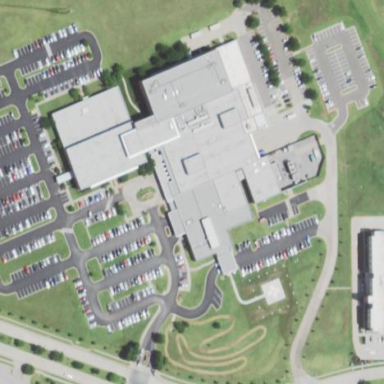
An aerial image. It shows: Hospital providing healthcare services.